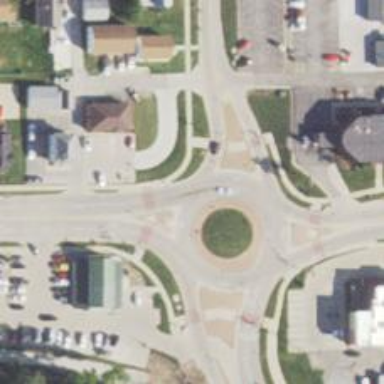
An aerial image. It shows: Roundabout at primary highway.